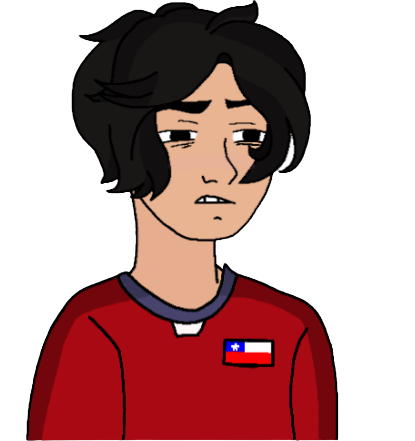
Label: 5_Twinkjak